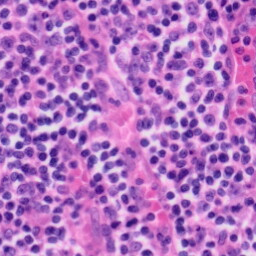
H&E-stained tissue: Tonsil